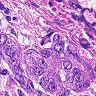
Metastatic tissue present: yes